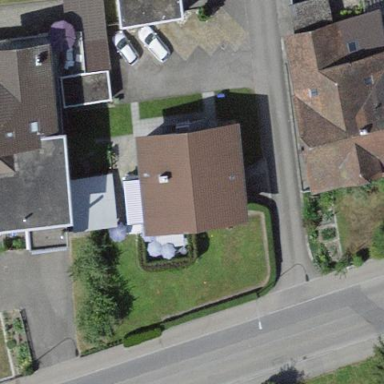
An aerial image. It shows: Building with tile roof.